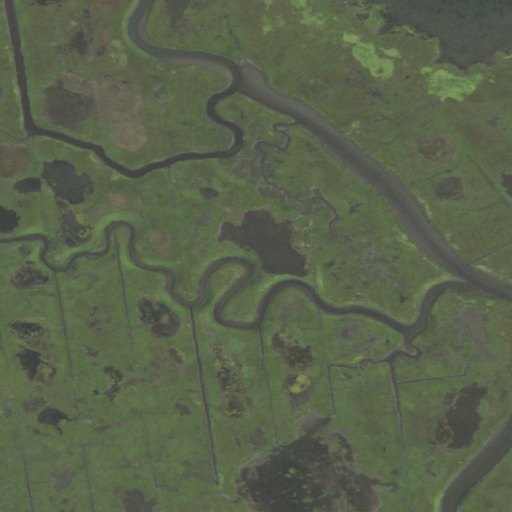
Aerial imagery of island in New York named North Line Island containing herbaceous wetlands and open water